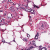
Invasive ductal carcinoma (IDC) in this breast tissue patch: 1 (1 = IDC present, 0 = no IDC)